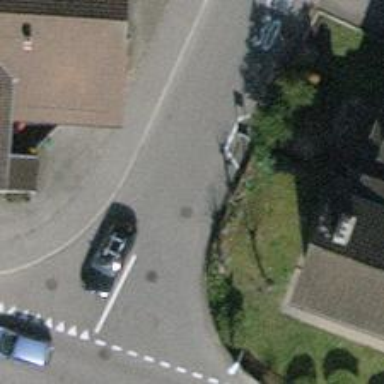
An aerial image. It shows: Chicane for traffic calming.